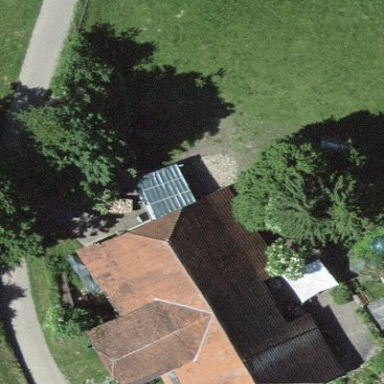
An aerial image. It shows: Farm building.